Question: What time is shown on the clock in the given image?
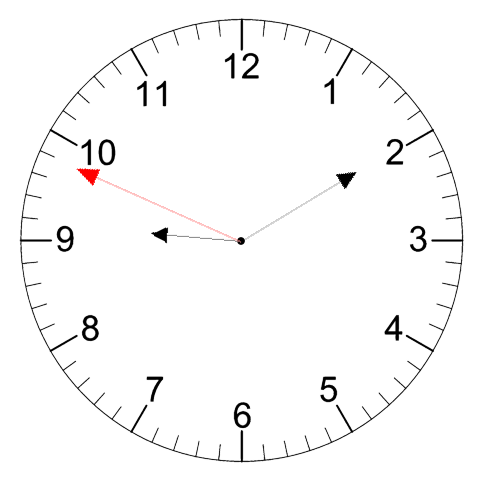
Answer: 09:09:49